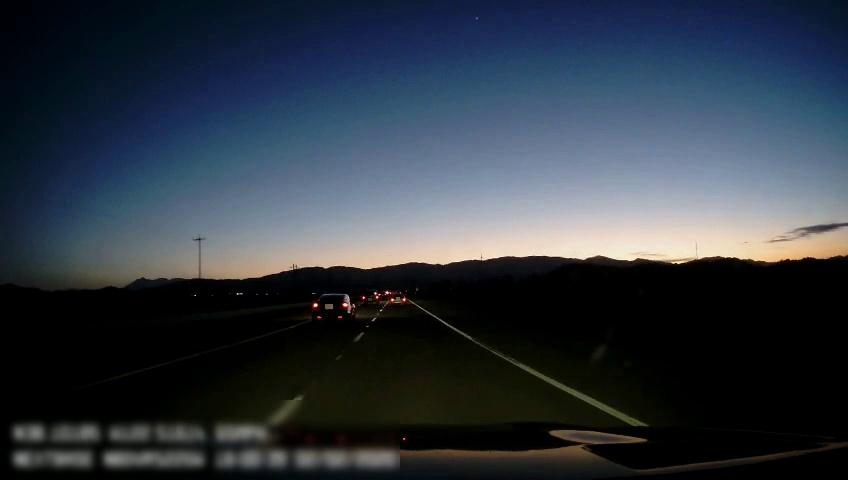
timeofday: Dusk/Dawn/Twilight
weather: Sunny
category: Drivable Space
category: Vehicles | Car
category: Vehicles | Car
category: Vehicles | Car
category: Lanes | Current Lane
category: Lanes | Current Lane
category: Lanes | Alternate Lane